Question: It has to be a minor issue but I just can't find it. Maybe one of you can help me here.
'''
function white_space(field)
{
field.value = field.value.replace(/^\s+/, "");
}
function validate(){
var formname=document.reg_form;
var fname=formname.fname.value;
var mess="";
var uname=formname.prodName.value;
if(uname==""){
mess= mess+"User Name cannot be blank
";
}
var pass=formname.prodPrice.value;
if(pass==""){
mess= mess+"Password cannot be blank
";
}
if(mess){
alert(mess);
return false;
}
}
'''
'''
<form class="form-signin" action="#" onSubmit="return validate();" name="reg_form">
<h2 class="form-signin-heading">Sign-In</h2>
<input type="text" class="input-block-level" name="prodName" placeholder="Email address" onKeyPress="white_space(this)">
<input type="password" class="input-block-level" name="prodPrice" placeholder="Password" onKeyPress="white_space(this)">
<label class="checkbox">
<input type="checkbox" value="remember-me"> Remember me
</label>
<button class="btn btn-large btn-primary" type="submit">Sign in</button>
</form>
'''

Browser doesn't show an empty string error.
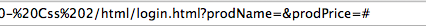
Answer: in your case this line
'''
var fname=formname.fname.value;
'''
throw error while execution validate function, as there is no element with 'fname' into the form, comment it and you are fine
<URL>